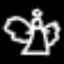
Label: angel